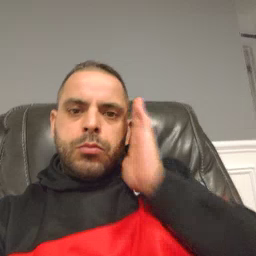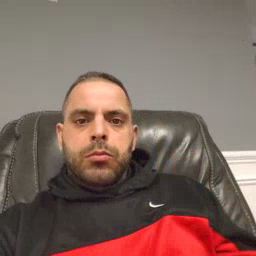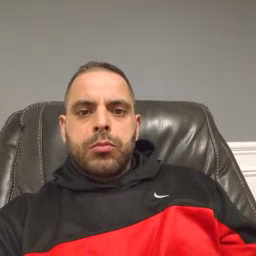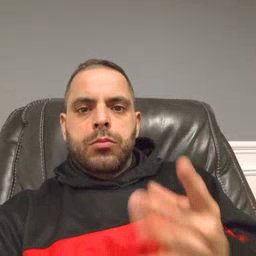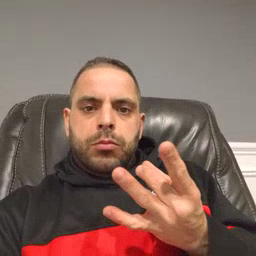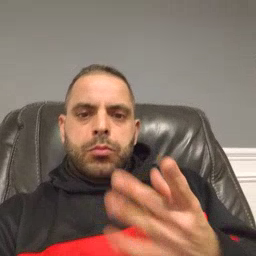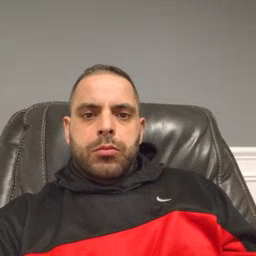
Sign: sticky